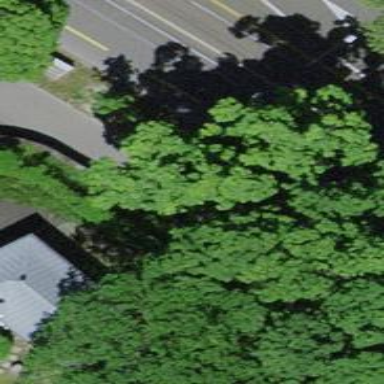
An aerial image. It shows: Tree-lined avenue.